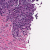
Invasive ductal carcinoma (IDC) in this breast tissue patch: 1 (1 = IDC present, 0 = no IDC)